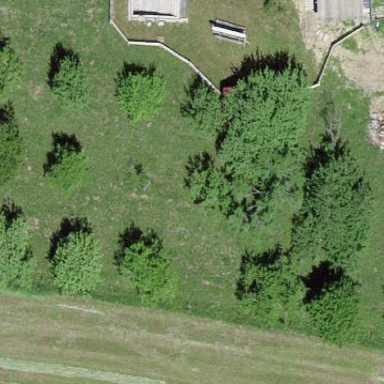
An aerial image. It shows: Orchard.